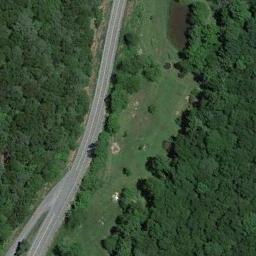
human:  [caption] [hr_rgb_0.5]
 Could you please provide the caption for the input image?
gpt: A bifurcated freeway goes through the forest with a clearing and a lake beside .

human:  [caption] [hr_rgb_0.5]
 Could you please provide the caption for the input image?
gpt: The highways are particularly slender .

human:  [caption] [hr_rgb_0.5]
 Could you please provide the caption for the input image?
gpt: There is a large green forest around an intersecting freeway .

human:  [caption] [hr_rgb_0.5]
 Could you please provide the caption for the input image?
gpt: The freeway goes through the forest and grass .

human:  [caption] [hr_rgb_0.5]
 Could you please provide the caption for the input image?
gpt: There are green lawns and trees beside the freeway .